Interaction volume radius: 5 \u00c5
Interaction volume height: 25 \u00c5
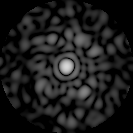
Disorder parameter: 0.8496